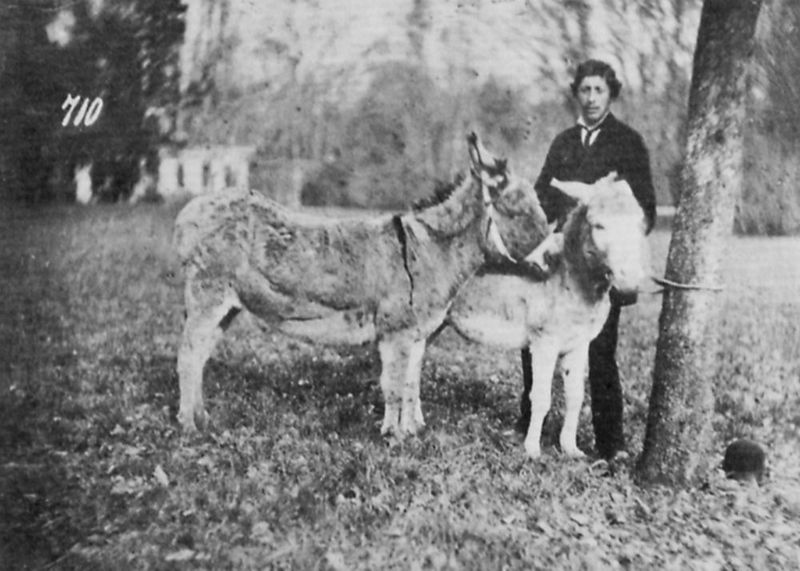
Titel: Szene aus einem Münchener Tiergarten
Künstler: Deutscher Photograph
Standort: München
Institution: Stadtmuseum, Graphische Sammlung
Schlagwörter: baum, gruppe, himmel, kopf, mann, schatten, weiß, bäume, landschaft, zola, äste, fenster, grau, hut, licht, schwarz, blick, gebäude, gras, haus, park, rasen, tier, tiere, wiese, anzug, bart, hemd, kappe, schnurrbart, augen, band, gesicht, kragen, mensch, stehen, herr, portrait, porträt, baumstamm, natur, stamm, weide, zweige, büsche, haare, schnur, strick, drei, pflanzen, locken, ohren, traurig, wald, esel, pony, garten, beine, fell, schwanz, zwei, leine, hat, men, white, schnäuzer, black, dark, grey, hair, nose, old, robe, krawatte, flowers, pictures, two, junge, bauer, unscharf, foto, fotografie, photographie, melone, seil, schwarzweiss, maultier, maultiere, photo, schlips, verschwommen, schnauze, zahl, ziffer, horses, man, stone, tree, maul, background, building, field, house, landscape, trees, eyes, spain, stand, suit, grass, light, postkarte, black and white, hirte, mouth, animals, leash, jacket, pair, nummer, rope, tie, meadow, pasture, small, outside, person, leaves, pose, trunk, lawn, ground, nineteenth century, ears, pants, fohlen, indianer, menshc, animal, legs, farm, farmer, home, horse, leaf, pale, outdoors, horns, shadows, goat, hooves, angebunden, stripe, eat, südamerika, indio, land, blurry, hunge, shirt, standing, photograph, photography, bridle, short, moustache, weiiss, ass, monochromatic, zoo, donkey, mule, b&w, auzug, tow, tether, donkeys, s, black&white, 710, zwei esel, halfter, eselsohren, pak, mand, grainy, old fashioned, bark, pets, donkys, number, tied, lefs, hole, mini, vintage, miniature donkey, xix centhury, tethered, tied up, 70, trunc, tiny, farm animal, jackass, sman, ropw, donkies, service animal, barn animal, dockeys